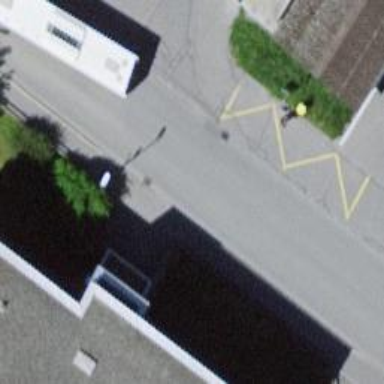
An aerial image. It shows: Bus stop with platform for public transport.